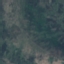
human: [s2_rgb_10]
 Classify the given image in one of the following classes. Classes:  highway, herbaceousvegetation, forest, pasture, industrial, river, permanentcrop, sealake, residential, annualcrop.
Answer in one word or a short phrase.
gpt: HerbaceousVegetation